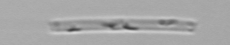
Label: Cerataulina_pelagica